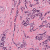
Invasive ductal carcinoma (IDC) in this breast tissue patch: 1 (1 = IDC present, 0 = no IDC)